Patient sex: M
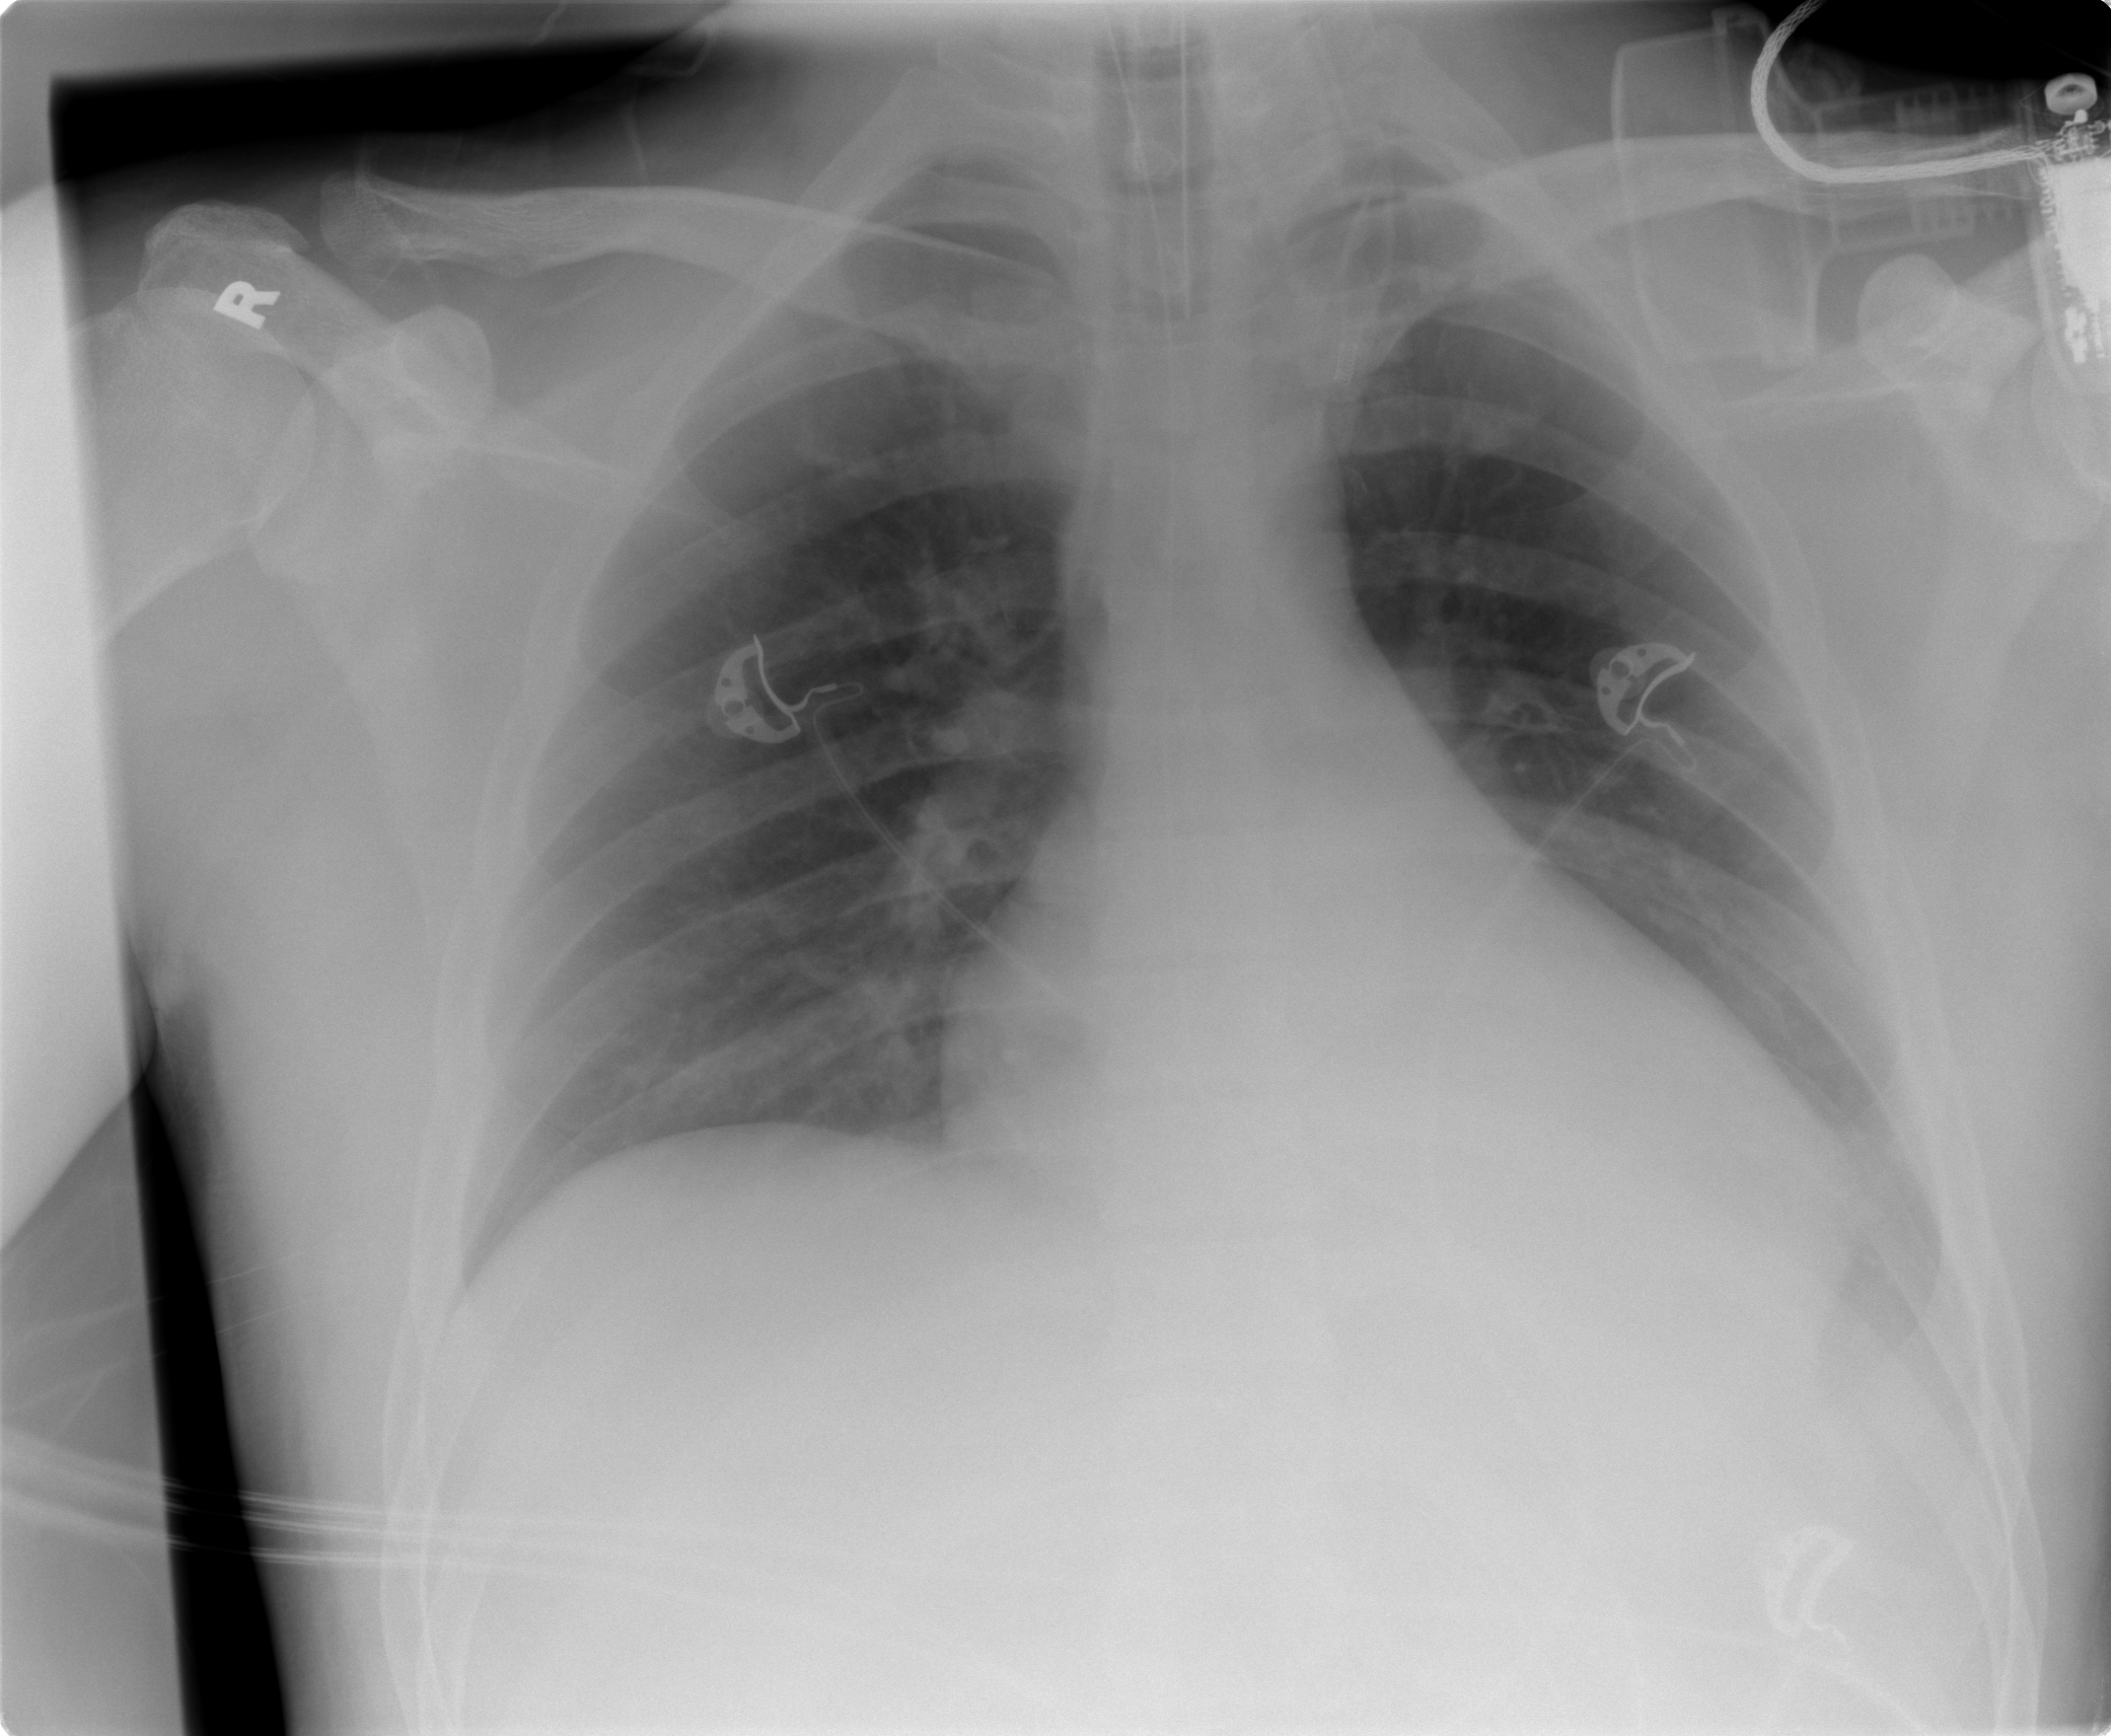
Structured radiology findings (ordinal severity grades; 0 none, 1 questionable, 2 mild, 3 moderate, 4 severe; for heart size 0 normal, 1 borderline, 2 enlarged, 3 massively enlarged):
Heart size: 2
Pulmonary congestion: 0
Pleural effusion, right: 0
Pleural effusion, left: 2
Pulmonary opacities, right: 0
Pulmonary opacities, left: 0
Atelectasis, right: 0
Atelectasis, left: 0